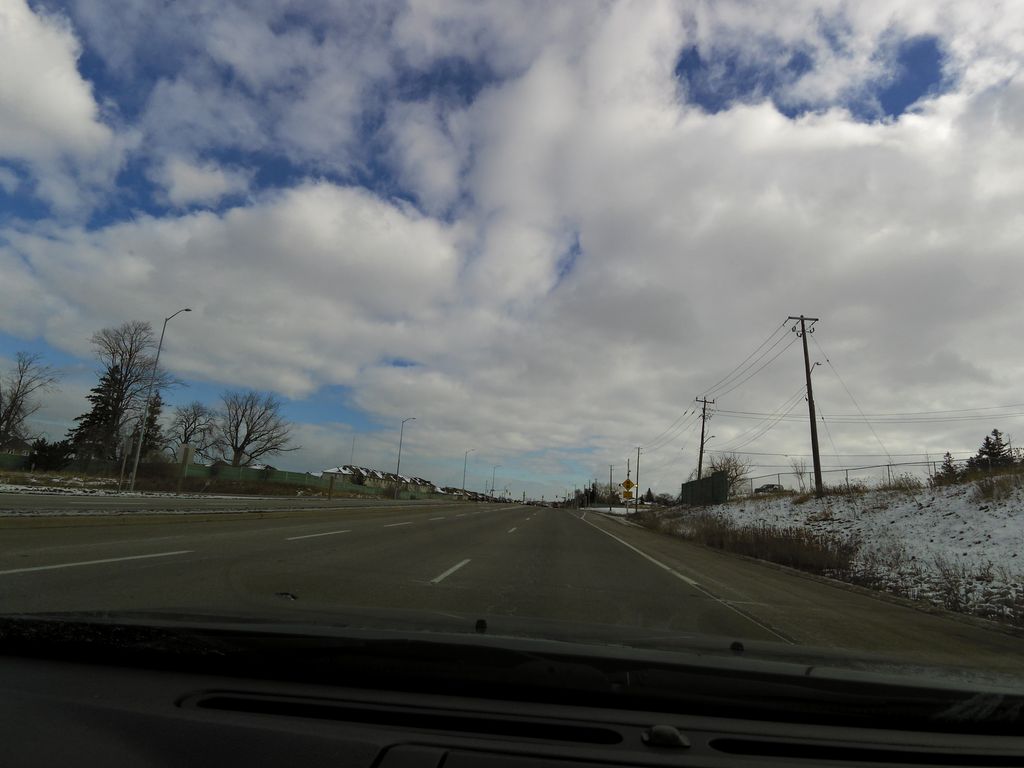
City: hamilton